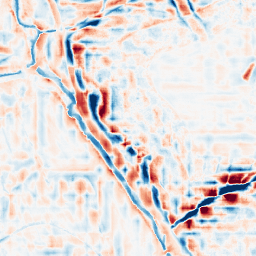
Category: wavelet
Decomposition family: wavelet_reverse_biorthogonal
Decomposition parameters: wavelet: rbio2.4
level: 4
Upsampling method: bicubic
Upsampling parameters: scale: 8
Upsampling scale: 8